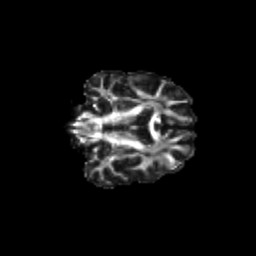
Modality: FA
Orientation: coronal
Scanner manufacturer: siemens
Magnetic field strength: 3 T
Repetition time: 9.2 s
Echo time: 0.084 s